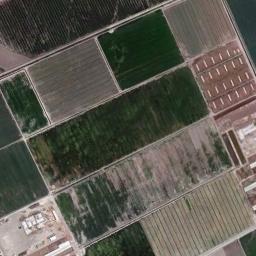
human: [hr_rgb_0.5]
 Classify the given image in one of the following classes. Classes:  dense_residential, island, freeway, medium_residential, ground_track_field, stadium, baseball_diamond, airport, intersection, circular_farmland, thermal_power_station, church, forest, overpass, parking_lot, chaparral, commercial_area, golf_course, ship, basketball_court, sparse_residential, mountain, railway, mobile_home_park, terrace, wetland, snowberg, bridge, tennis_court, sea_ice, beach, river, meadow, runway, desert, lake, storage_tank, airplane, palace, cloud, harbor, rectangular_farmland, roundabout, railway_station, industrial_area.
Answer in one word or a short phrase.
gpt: rectangular_farmland